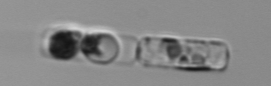
Label: Guinardia_delicatula_TAG_internal_parasite